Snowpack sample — Rabbit Ears Pass, Jackson County, Colorado, USA (12/17/25, 1:08 PM MST)
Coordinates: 40.387, -106.625
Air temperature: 34 °F
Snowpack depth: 46 cm
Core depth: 40 cm
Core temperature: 28.4 °F
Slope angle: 6°, slope face: 165°
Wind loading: medium
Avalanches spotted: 0
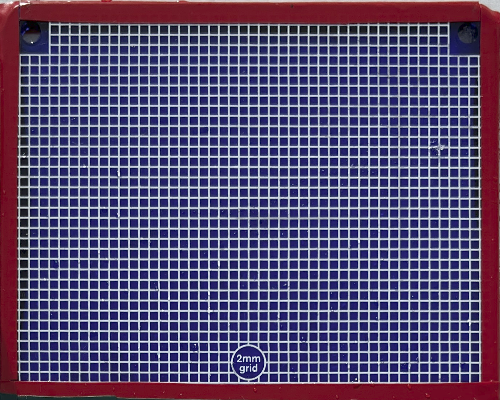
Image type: profile
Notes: No avalanches spotted nearby, although collected in a meadowy area with minimal risk on this face of the pass.